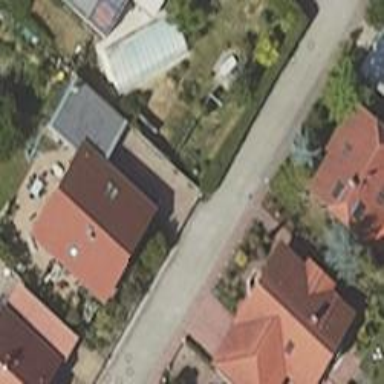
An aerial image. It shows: Driveway.